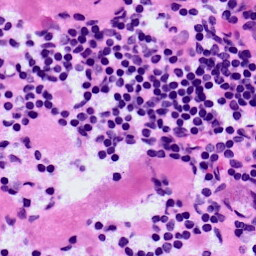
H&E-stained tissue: LymphNode